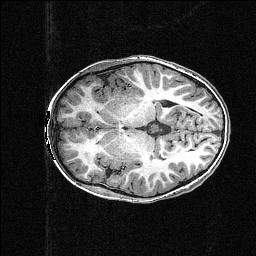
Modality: T1w
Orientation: axial
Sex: male
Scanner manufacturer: siemens
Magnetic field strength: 3 T
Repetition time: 2.3 s
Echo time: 0.00336 s